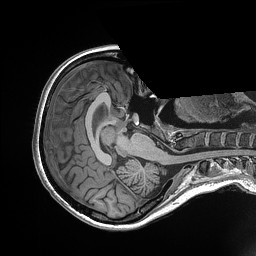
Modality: T1w
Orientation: axial
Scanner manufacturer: siemens
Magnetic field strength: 3 T
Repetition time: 2.3 s
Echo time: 0.00298 s